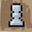
Piece: wP